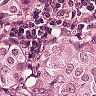
Metastatic tissue present: yes